Question: I'm a trainee front-end developer. Never really liked back-end so I know very little about SQL.
But here we are, in one of those adventuring times that I need to do the backend because I was assigned too. Well, we have an internal system for tracking some data about ourselves that we are rebuilding. The previous system used a JSON File to store its data, in a format like this:
'''
{
"id": 123,
"userId": 522,
"effortDate": "2020-06-05",
"data": [
{
"projectId": 14,
"value": 7
},
{
"projectId": 23,
"value": 3
}
],
"updatedAt": "2020-06-08T10:13:11-03:00",
"createdAt": "2020-06-08T10:13:11-03:00"
}
'''
We are moving to SQL based database. So, with my basic understanding of how relational databases works,
I've built this model:
.
The problem is: at least for now, we are using the same front-end for the application, so I need the data parsed in the same format as it was back then when it was only a JSON. And for the basic operation of the system, it needs to require the data from the now, two tables, all the time.
My first idea, was to kind mix them up, you know, by force, with two different SELECT's. Which I guess, isn't that bad , except we're dealing with thousands of entries, so I'm scared things might get slow. Here's the code I used to parse it up:
'''
public function getAllEfforts() {
/* Get all data from 'effort' */
$effortQuery = "SELECT id, userId, effortDate, createdAt, updatedAt
FROM efforts;";
$efforts = $this->pdo
->query($effortQuery)
->fetchAll(PDO::FETCH_ASSOC);
/* Get all data from 'effort_data' */
$effortDataQuery = "SELECT id, effortId, projectId, value
FROM efforts_data;";
$effortsData = $this->pdo
->query($effortDataQuery)
->fetchAll(PDO::FETCH_ASSOC);
/* Since, 'effort' doesn't have a data field, let's define the array wished here */
foreach($efforts as &$effortsUnity) {
$effortsUnity['data'] = [];
}
/* Push the stuff from 'effort_data' to the just created data array */
foreach($effortsData as &$effortDataUnity) {
$effortIndex = ($effortDataUnity['effortId'] - 1);
unset($effortDataUnity['id']);
unset($effortDataUnity['effortId']);
array_push(
$efforts[$effortIndex]['data'],
$effortDataUnity
);
}
return $efforts;
}
'''
Or any other optimal way of doing this besides using MongoDB or other JSON based DB which is not possible at the moment.
Sorry If I was not clear enough, it is my first question here, I'm willing to clarify any questions.
Thanks a lot.
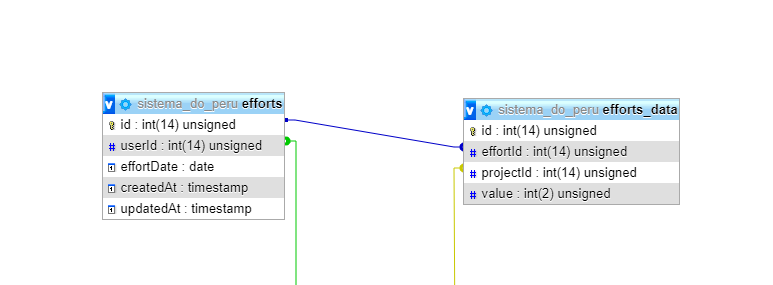
Answer: You can leverage MySQL's JSON functions to generate a nested JSON structure directly from the database.
Consider:
'''
SELECT
id,
userId,
effortDate,
createdAt,
updatedAt,
(
SELECT JSON_ARRAYAGG(
JSON_OBJECT('projectId', ed.projectId, 'value', ed.value)
)
FROM efforts_data ed
WHERE ed.effortId = e.id
) AS data
FROM efforts
'''
This gives you one row per 'efforts', with a column called 'data' that contains a JSON payload made of an array of objects coming table 'efforts_data'.
You can go one step forward and stuff each row in a single object, if that's what you want:
'''
SELECT JSON_OBJECT(
'id', id,
'userId', userId,
'effortDate', effortDate,
'createdAt', createdAt,
'updatedAt', updatedAt,
'data', (
SELECT JSON_ARRAYAGG(
JSON_OBJECT('projectId', ed.projectId, 'value', ed.value)
)
FROM efforts_data ed
WHERE ed.effortId = e.id
)
) res
FROM efforts
'''
In MySQL < 5.7.22 or MariaDB < 10.5.0, where 'JSON_ARRAYAGG()' is not yet available, one workaround is 'GROUP_CONCAT()' and string concatenation. Basically you would rewite this:
'''
SELECT JSON_ARRAYAGG(
JSON_OBJECT('projectId', ed.projectId, 'value', ed.value)
)
FROM efforts_data ed
WHERE ed.effortId = e.id
'''
As:
'''
SELECT CONCAT(
'[',
GROUP_CONCAT(JSON_OBJECT('projectId', ed.projectId, 'value', ed.value)),
']'
)
FROM efforts_data ed
WHERE ed.effortId = e.id
'''